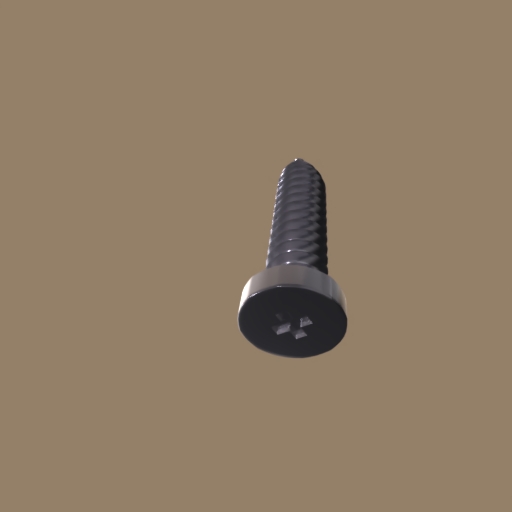
Label: screw